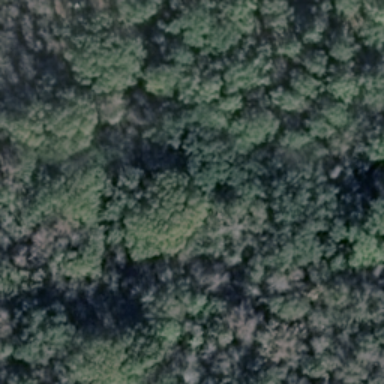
This is a dense forest with lots of dark green trees .